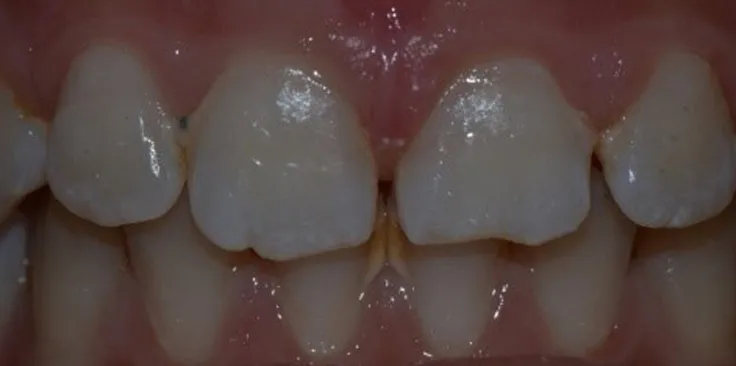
clinical aspect after removal of the splint showing the normality of soft tissues.
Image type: medical_photograph (other_medical_photograph)